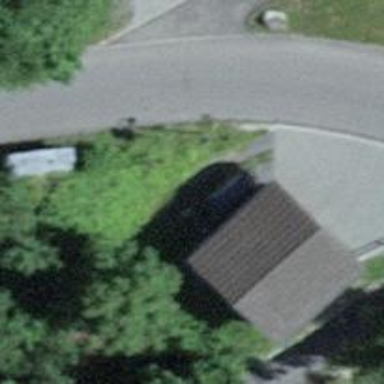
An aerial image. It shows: Garage.